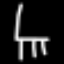
Label: chair